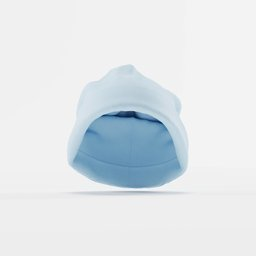
Label: people